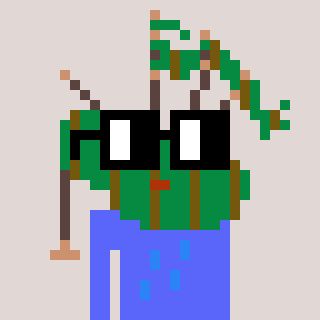
a pixel art character with square black glasses, a bagpipe-shaped head and a purple-colored body on a warm background